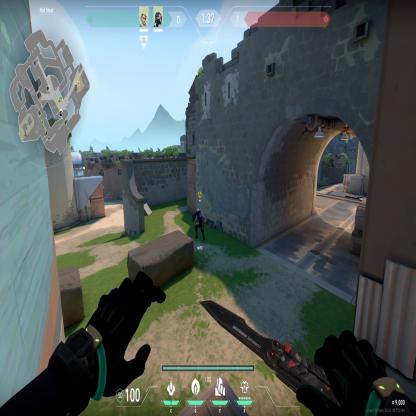
Label: teammate